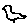
Label: bird